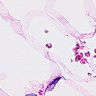
Metastatic tissue present: no